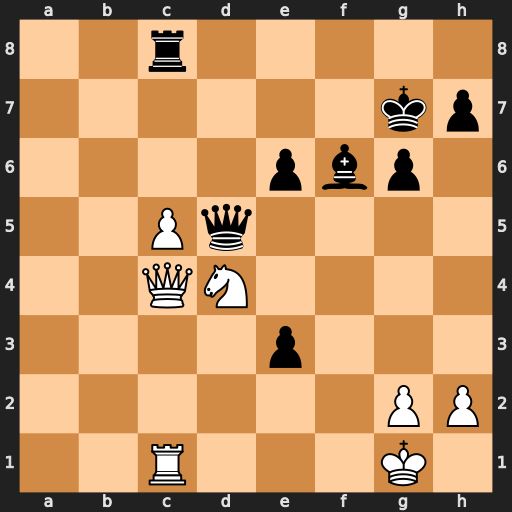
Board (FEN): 2r5/6kp/4pbp1/2Pq4/2QN4/4p3/6PP/2R3K1
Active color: w
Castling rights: -
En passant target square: -
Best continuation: Nxe6+ Qxe6 Qxe6